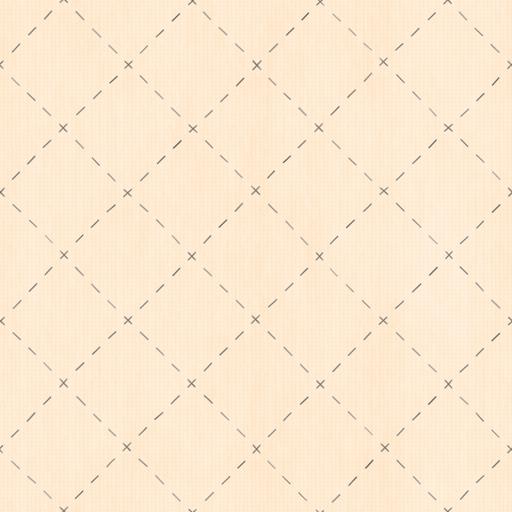
Tags: diamond fabric rectangle square white